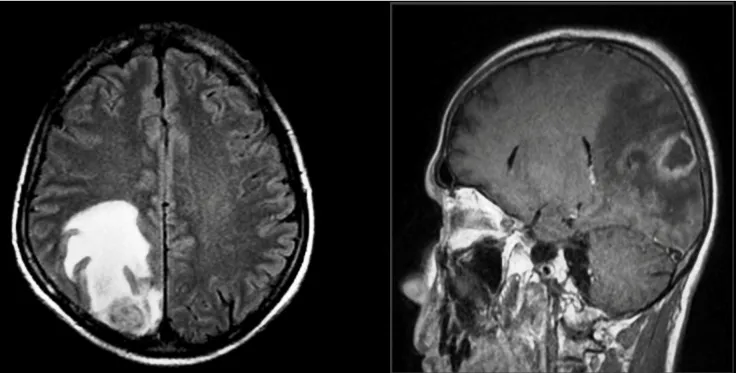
Brain magnetic resonance imaging of the patient shows a right parieto-occipital cortico-subcortical lesion with central necrosis areas and peripherally enhanced area surrounded by perilesional hyperintensity in fluid-attenuated inversion recovery and T2-weighted imaging.
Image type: radiology (mri)